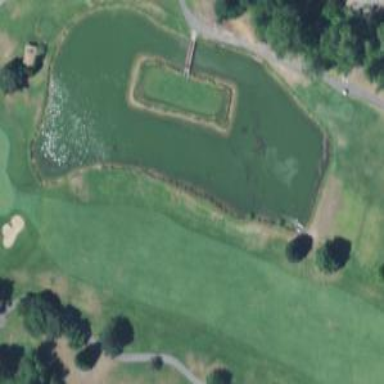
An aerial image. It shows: Water hazard in golf course. The hazard is natural water feature.